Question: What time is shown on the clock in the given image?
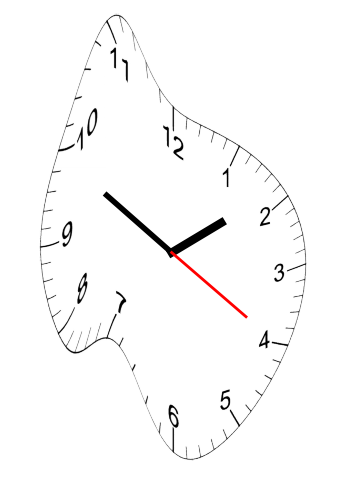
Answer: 01:49:20